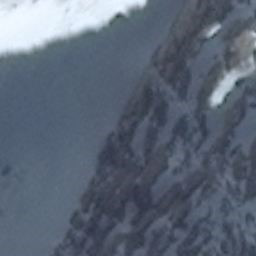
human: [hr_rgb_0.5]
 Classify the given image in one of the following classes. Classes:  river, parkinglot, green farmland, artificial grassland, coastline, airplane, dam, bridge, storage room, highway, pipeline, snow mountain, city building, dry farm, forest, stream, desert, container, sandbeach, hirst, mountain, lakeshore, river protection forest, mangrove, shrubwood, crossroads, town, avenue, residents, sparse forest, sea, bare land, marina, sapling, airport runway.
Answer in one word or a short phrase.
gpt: snow mountain